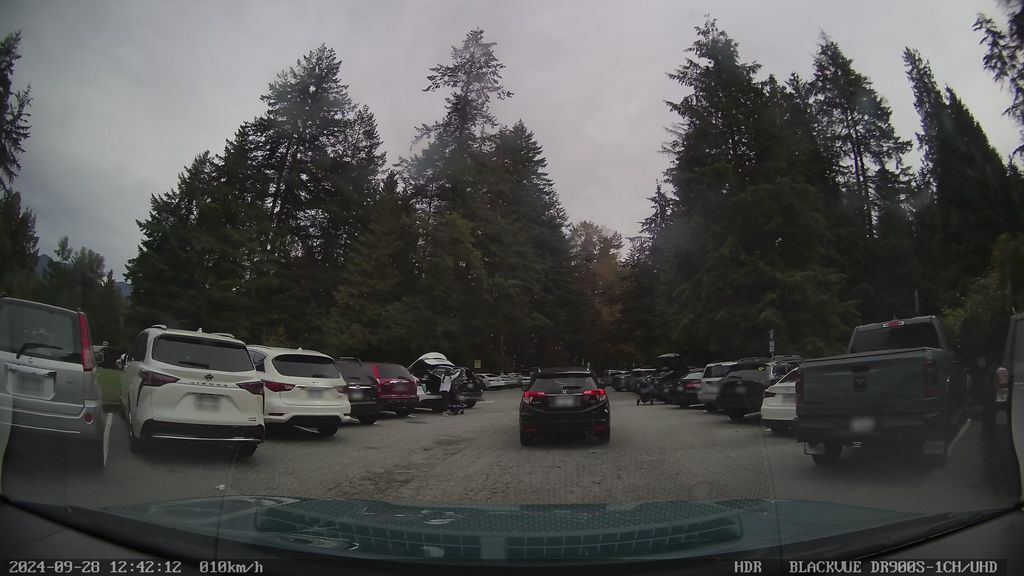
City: vancouver